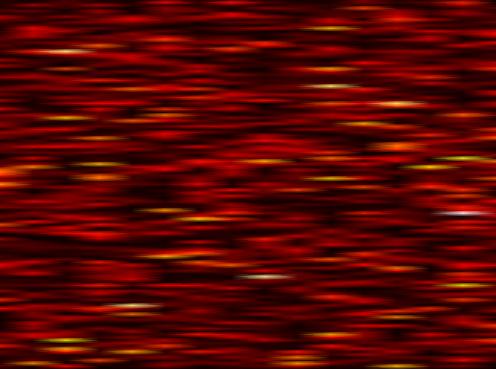
Label: UFMC